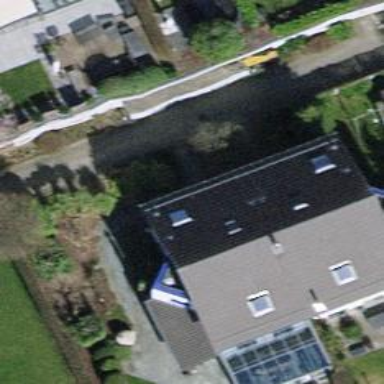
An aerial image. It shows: House with tiled roof.